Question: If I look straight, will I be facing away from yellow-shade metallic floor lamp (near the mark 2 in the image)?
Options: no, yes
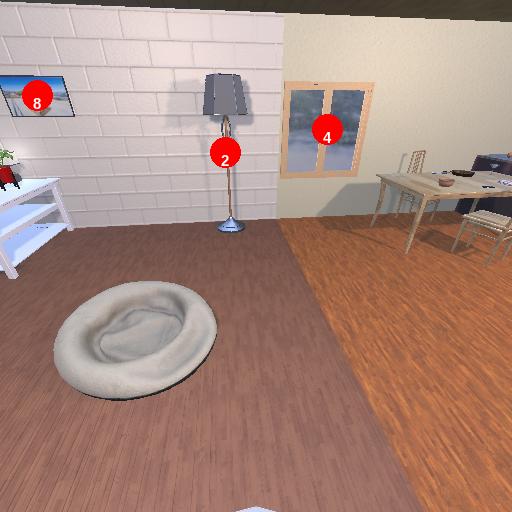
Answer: no